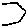
Label: hexagon